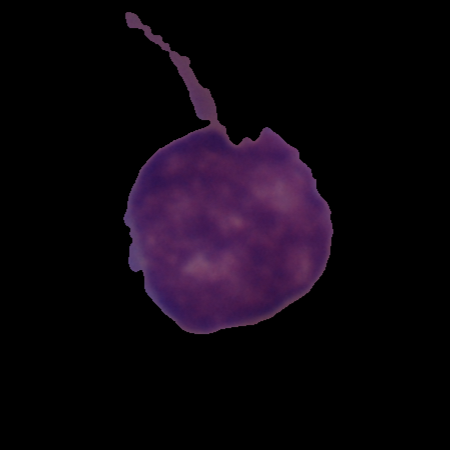
Label: cancer